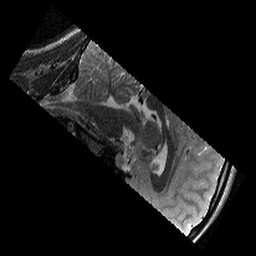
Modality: T2w
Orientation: sagittal
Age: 12
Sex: female
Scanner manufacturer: siemens
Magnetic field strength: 3 T
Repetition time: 9.23 s
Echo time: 0.067 s